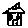
Label: house